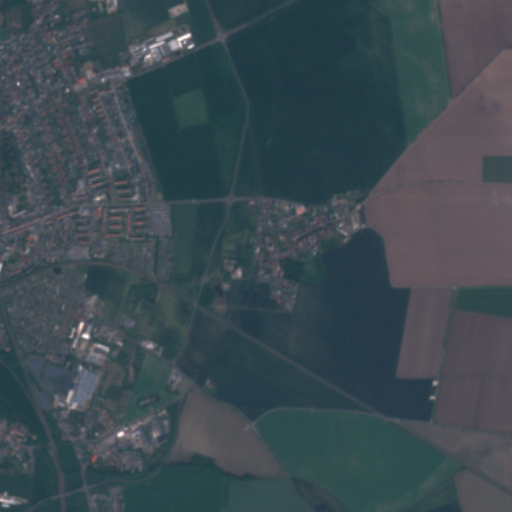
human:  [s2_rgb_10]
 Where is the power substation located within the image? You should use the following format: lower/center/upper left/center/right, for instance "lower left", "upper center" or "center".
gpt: The power substation is located in the center left of the image.
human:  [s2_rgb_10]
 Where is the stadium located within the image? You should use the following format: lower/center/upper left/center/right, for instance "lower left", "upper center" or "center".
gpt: The stadium is located in the upper left of the image.
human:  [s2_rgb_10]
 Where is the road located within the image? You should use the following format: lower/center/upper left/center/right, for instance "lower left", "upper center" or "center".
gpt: There is no road in the image.